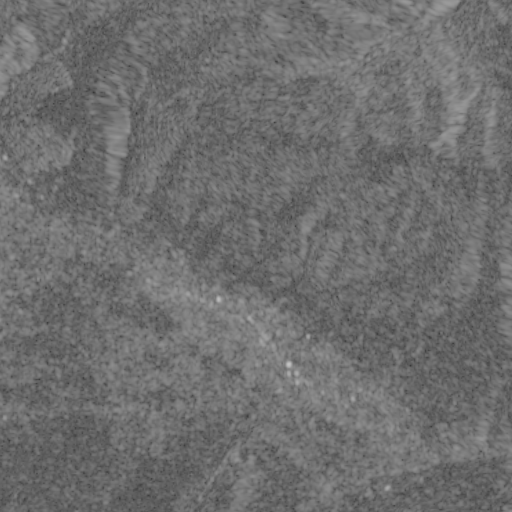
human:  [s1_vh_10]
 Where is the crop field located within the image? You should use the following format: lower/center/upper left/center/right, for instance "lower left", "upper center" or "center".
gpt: The crop field is located in the center left of the image.
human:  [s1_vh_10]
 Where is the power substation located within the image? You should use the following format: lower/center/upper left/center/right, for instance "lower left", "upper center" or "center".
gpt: The power substation is located in the lower center of the image.
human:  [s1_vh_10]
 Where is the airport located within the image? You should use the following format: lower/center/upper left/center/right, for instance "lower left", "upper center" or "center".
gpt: There is no airport in the image.

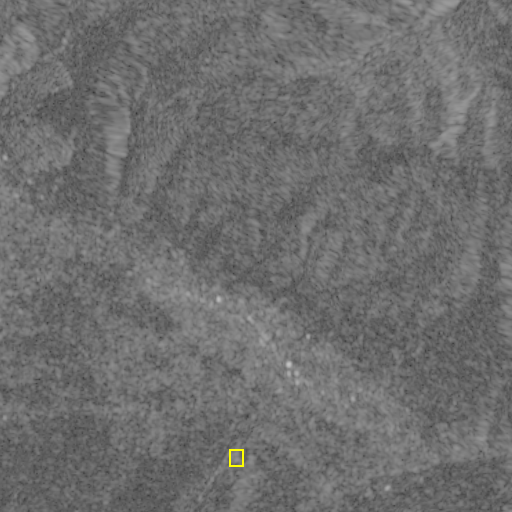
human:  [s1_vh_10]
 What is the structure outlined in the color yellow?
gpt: The structure outlined in yellow is a power substation.
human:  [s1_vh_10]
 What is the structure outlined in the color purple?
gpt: There is no purple outline.